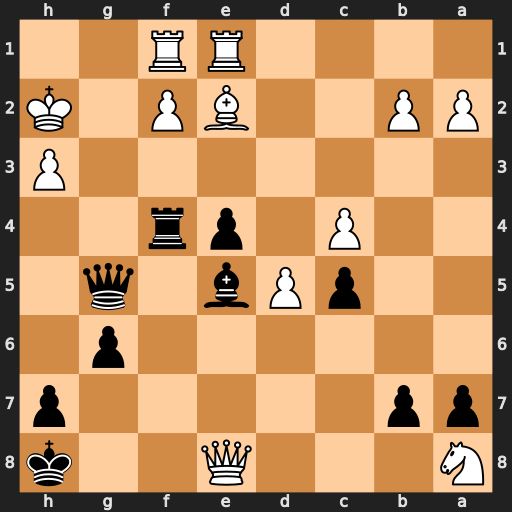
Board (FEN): N3Q2k/pp5p/6p1/2pPb1q1/2P1pr2/7P/PP2BP1K/4RR2
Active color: b
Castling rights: -
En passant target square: -
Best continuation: Rf8+ Qxe5+ Qxe5+